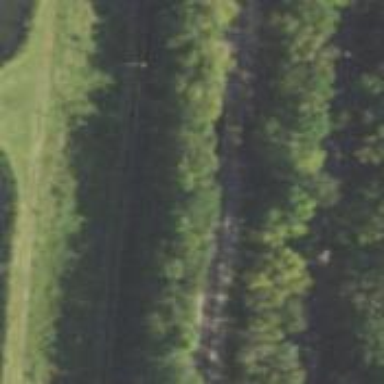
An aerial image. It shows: Bridge over railway line.